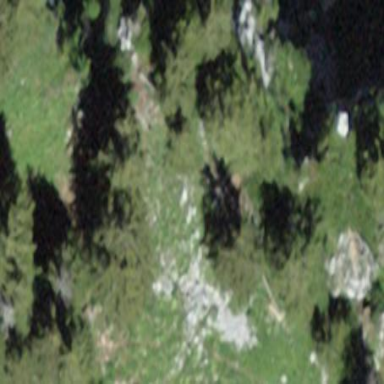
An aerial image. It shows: Forest area.